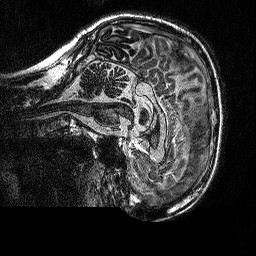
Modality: MP2RAGE
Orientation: sagittal
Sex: male
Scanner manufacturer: siemens
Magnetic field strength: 3 T
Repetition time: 5 s
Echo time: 0.00292 s